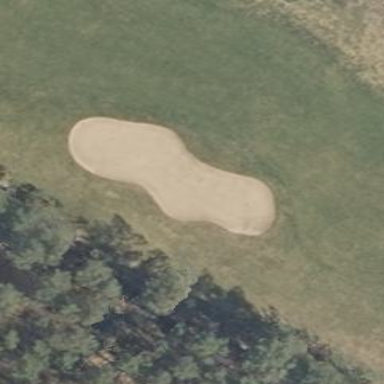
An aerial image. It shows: Bunker on golf course.